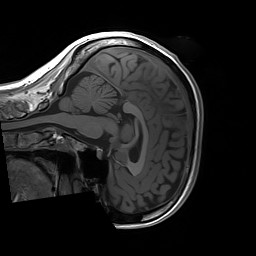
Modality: T1w
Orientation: sagittal
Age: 28
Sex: female